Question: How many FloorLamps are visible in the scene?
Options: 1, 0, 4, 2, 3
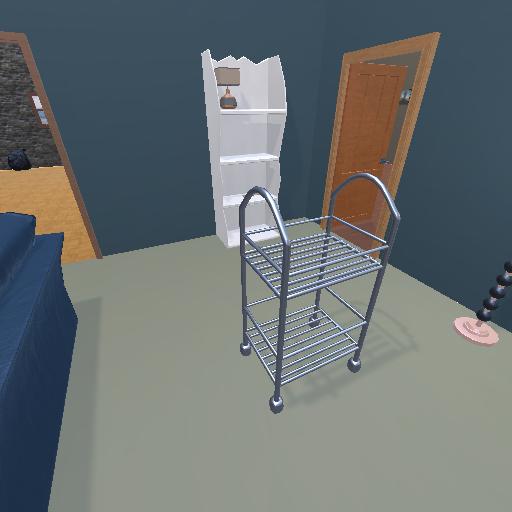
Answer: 1